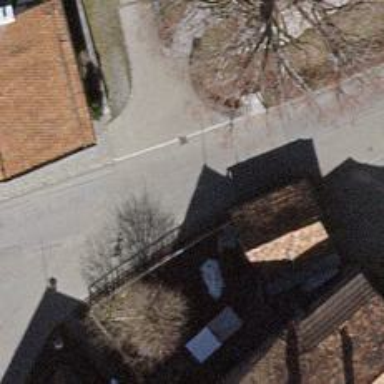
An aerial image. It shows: Residential road with asphalt surface.